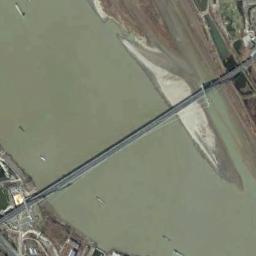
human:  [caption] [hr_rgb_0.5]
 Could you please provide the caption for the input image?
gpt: A bridge is built on a yellow river and the river has a point bar .

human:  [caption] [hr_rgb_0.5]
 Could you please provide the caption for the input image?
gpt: A bridge is over the river with some buildings beside .

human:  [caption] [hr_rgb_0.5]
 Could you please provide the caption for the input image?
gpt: The two bridges intersect on the river bank .

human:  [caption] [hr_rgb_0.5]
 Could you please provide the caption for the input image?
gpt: A bridge connects the land on both sides of the green river  There are several sandbars and many ships in the river  There are many buildings on the land .

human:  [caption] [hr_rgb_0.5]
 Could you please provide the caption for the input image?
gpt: Many boats are under the bridge .